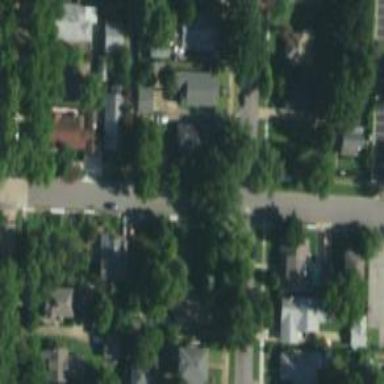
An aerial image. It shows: Residential road with separate asphalt sidewalk.